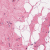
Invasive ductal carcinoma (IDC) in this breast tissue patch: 0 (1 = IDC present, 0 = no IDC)